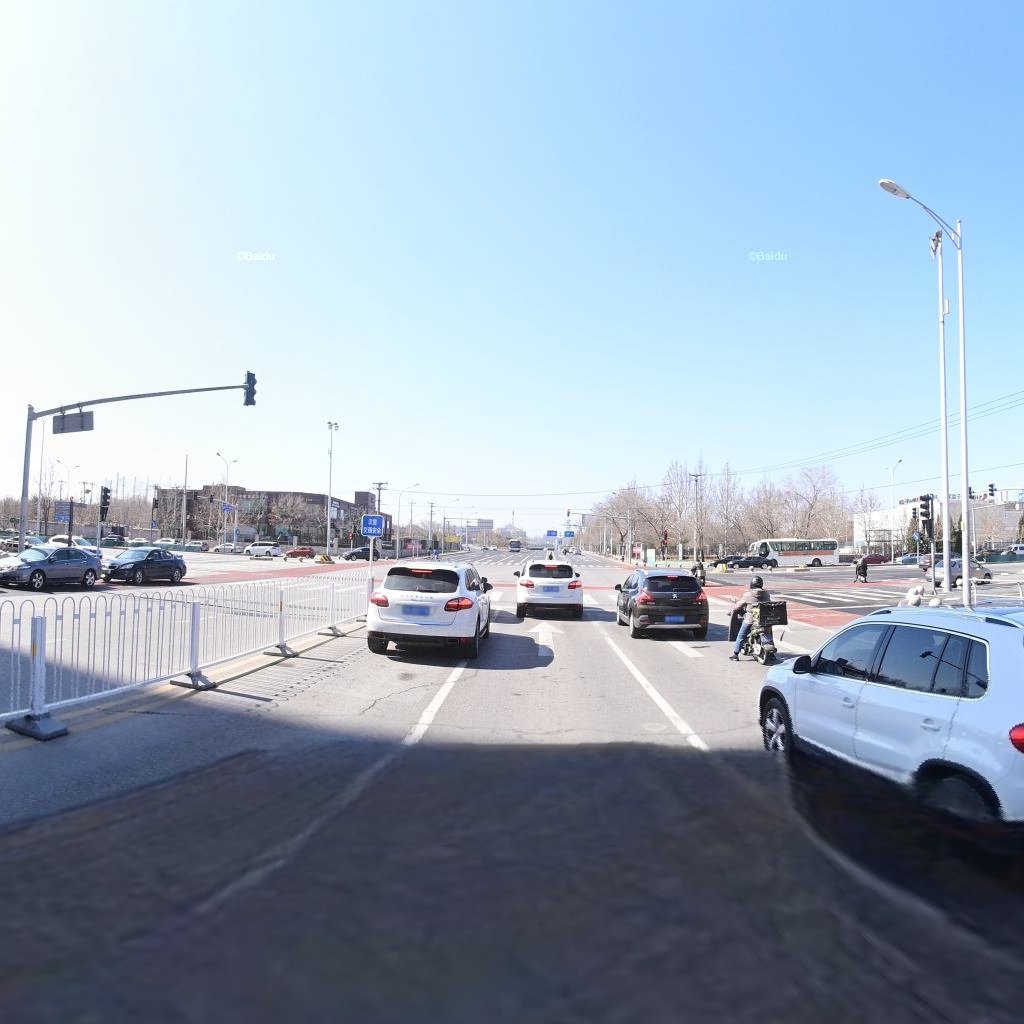
Region: Chaoyang
Road damage annotations: longitudinal crack, transverse crack, transverse crack